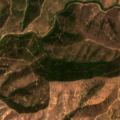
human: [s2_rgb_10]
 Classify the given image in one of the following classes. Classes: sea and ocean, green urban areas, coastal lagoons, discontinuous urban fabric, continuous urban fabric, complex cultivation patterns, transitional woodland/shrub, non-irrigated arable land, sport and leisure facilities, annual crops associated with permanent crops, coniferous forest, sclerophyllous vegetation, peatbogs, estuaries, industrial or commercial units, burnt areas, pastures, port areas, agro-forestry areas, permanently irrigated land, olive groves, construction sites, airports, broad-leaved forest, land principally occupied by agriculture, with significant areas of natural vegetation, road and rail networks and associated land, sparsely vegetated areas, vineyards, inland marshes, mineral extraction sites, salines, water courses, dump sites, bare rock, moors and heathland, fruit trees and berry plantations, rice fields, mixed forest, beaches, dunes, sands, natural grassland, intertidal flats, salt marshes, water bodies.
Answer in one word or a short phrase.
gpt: land principally occupied by agriculture, with significant areas of natural vegetation, broad-leaved forest, transitional woodland/shrub